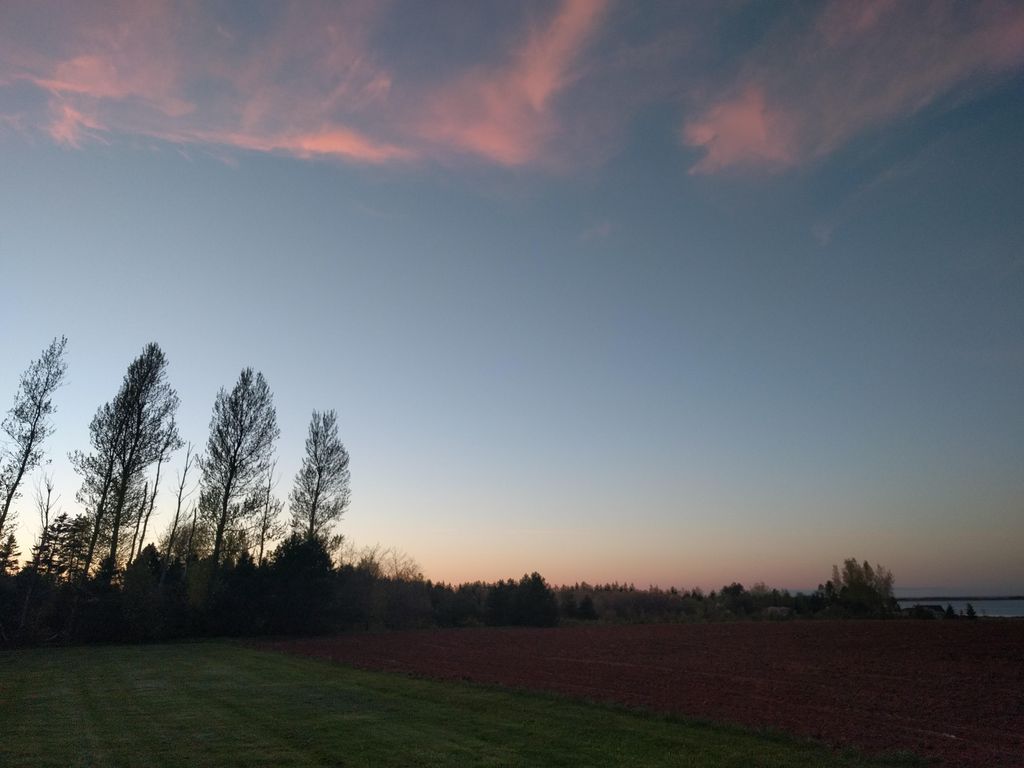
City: charlottetown